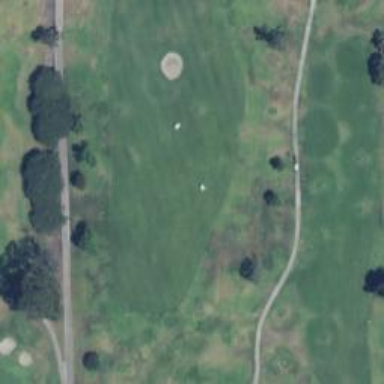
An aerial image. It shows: View of golf hole.